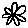
Label: flower